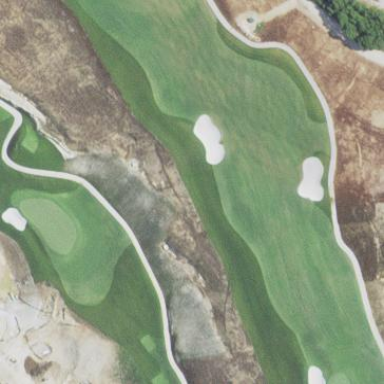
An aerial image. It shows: Golf fairway in the image.